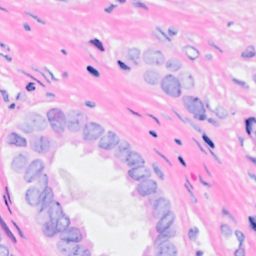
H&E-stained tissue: Breast